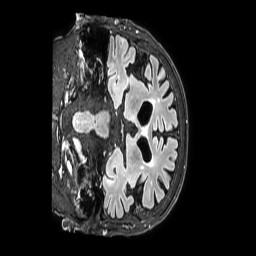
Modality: FLAIR
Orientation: coronal
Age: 78
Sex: male
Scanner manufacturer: philips
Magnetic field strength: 3 T
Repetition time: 4.8 s
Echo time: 0.34 s